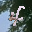
Label: 4